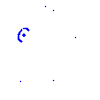
Particle: kaon